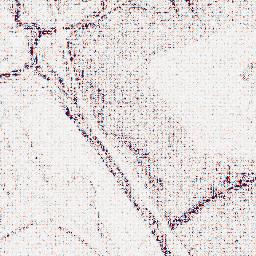
Category: wavelet
Decomposition family: wavelet_biorthogonal
Decomposition parameters: wavelet: bior2.4
level: 1
Upsampling method: sinc_hamming
Upsampling parameters: scale: 8
kernel_size: 8
Upsampling scale: 8